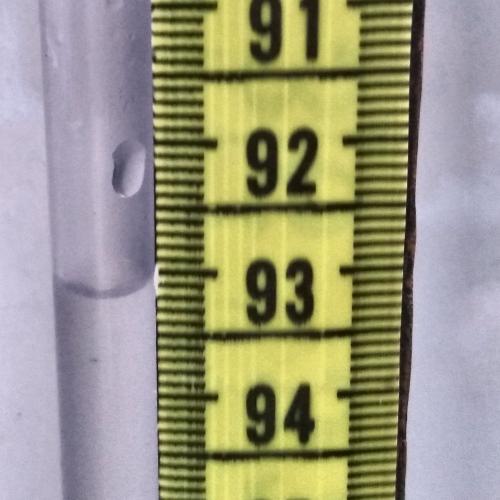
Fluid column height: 93.2 cm